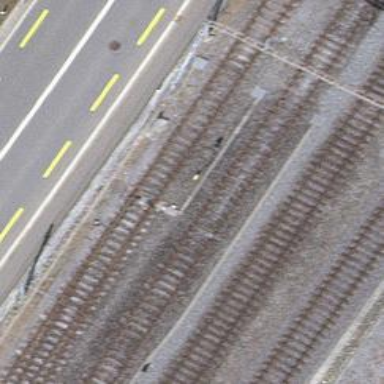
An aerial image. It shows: Railway switch.